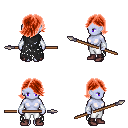
a pixel art fantasy rpg character, female body template, dark elf, purple skin, black tattered cape, white pants, red swoop hairstyle, white cloth bracers, maroon shoes, spear, four views (front, back, left, right), 2x2 character sprite sheet, small pixel art, hard edges, no anti-aliasing